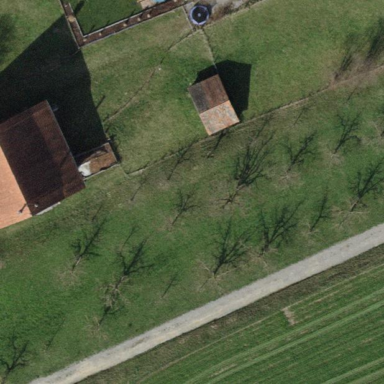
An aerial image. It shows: Orchard.